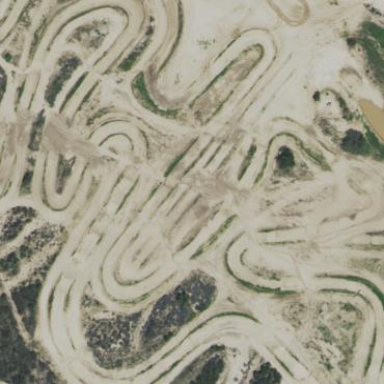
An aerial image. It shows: Motocross raceway road.